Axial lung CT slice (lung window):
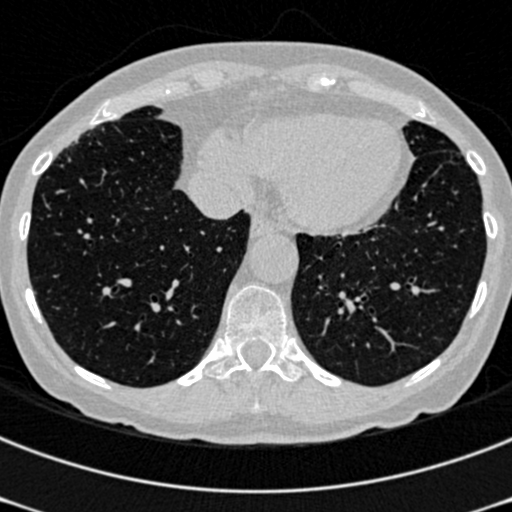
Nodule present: no